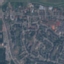
Label: Residential